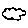
Label: cloud